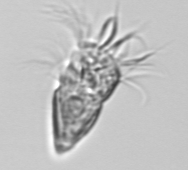
Label: Strombidium_inclinatum